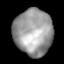
Tissue: lung
Cell type: T cells
Senescence score: 0.1645
Nuclear area (px): 1743
Mean DAPI intensity: 156.476